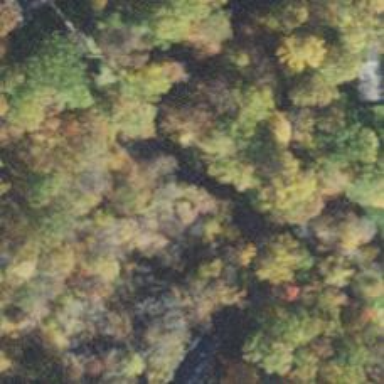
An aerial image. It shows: Culvert tunnel.